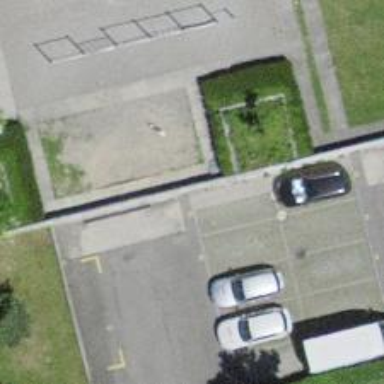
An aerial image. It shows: Parking entrance.